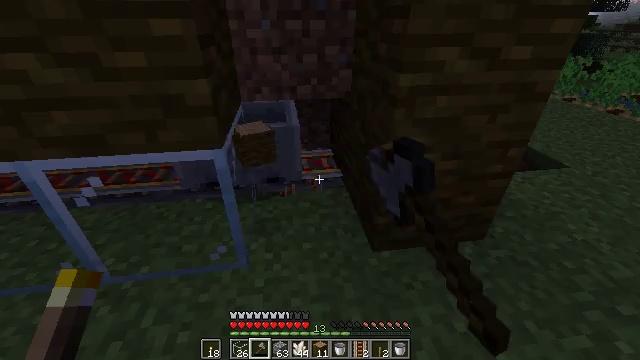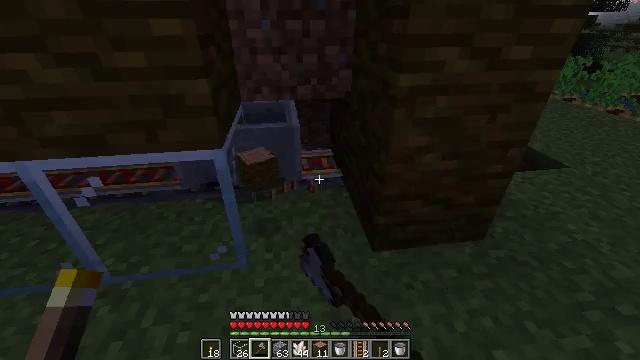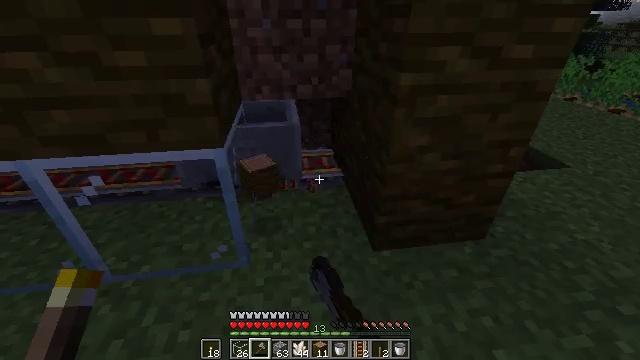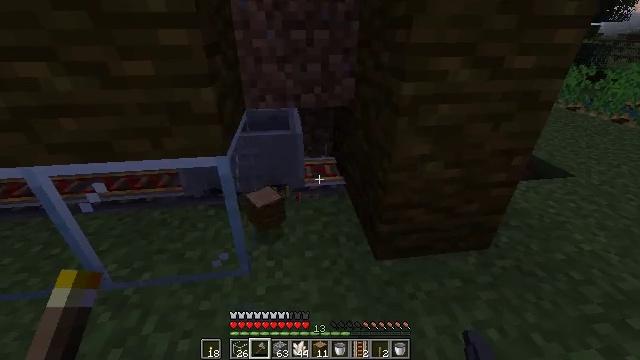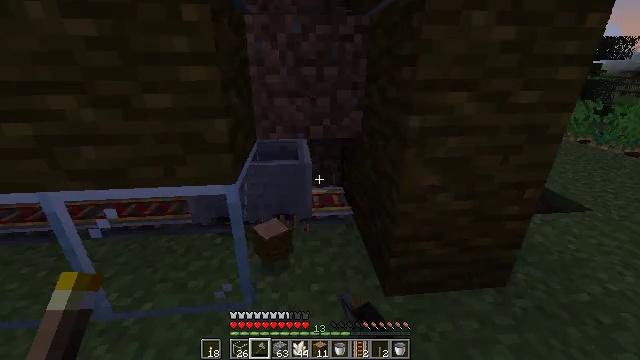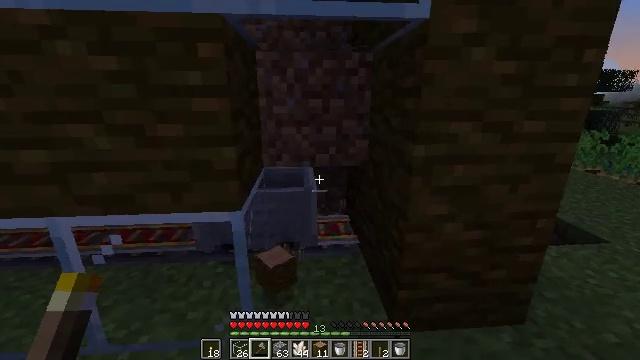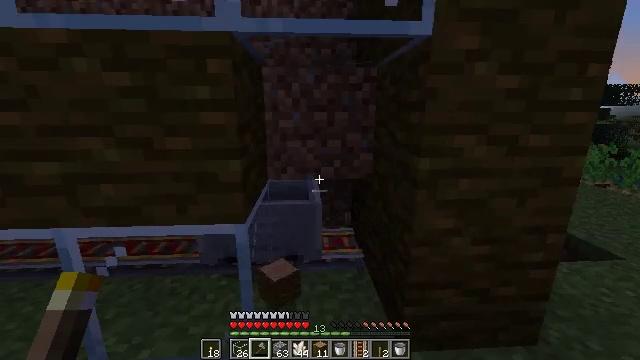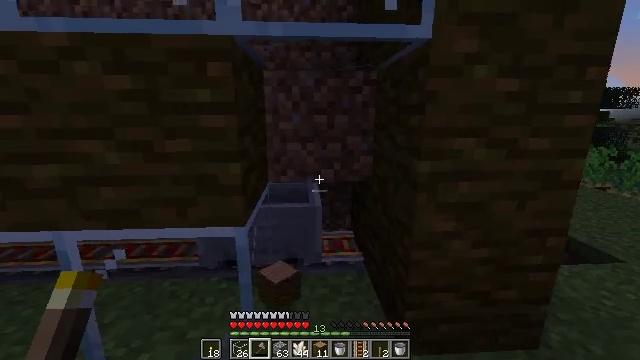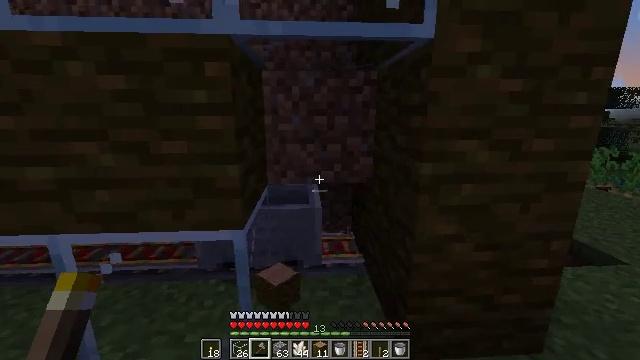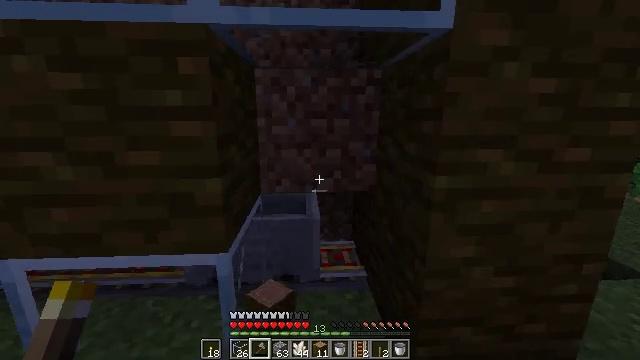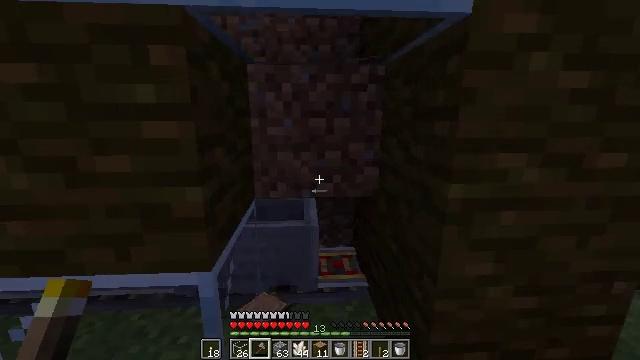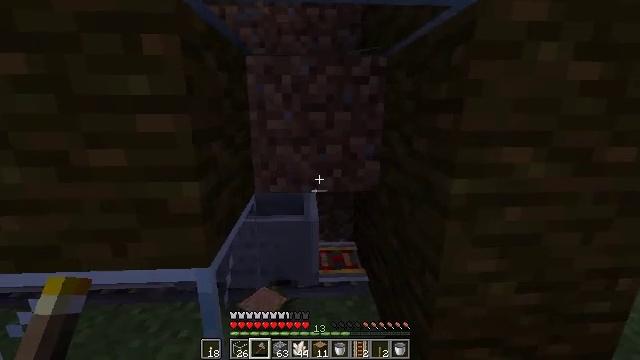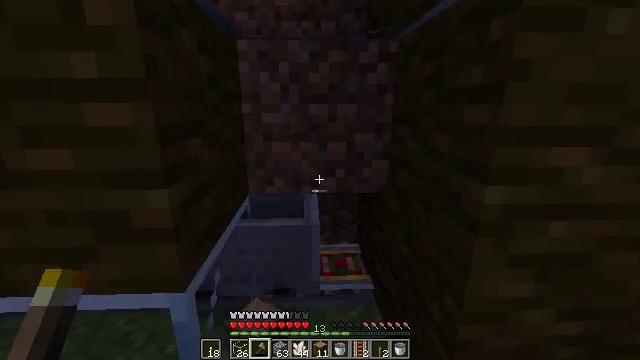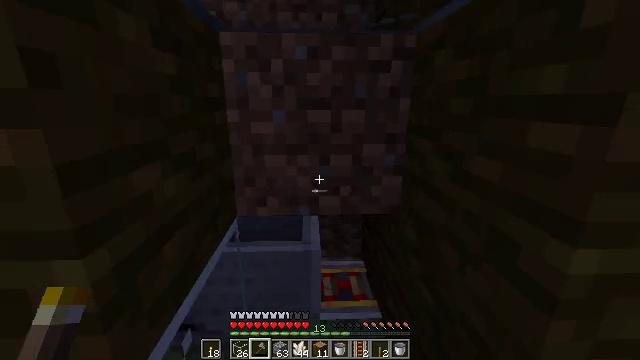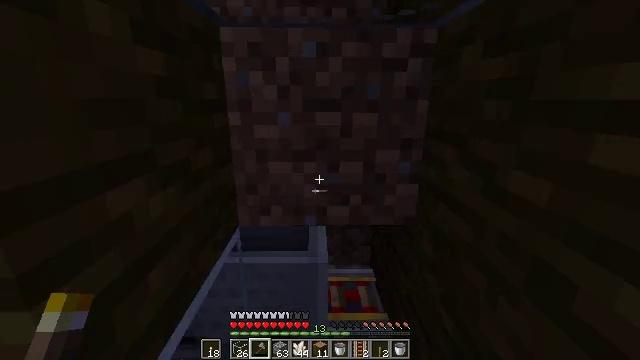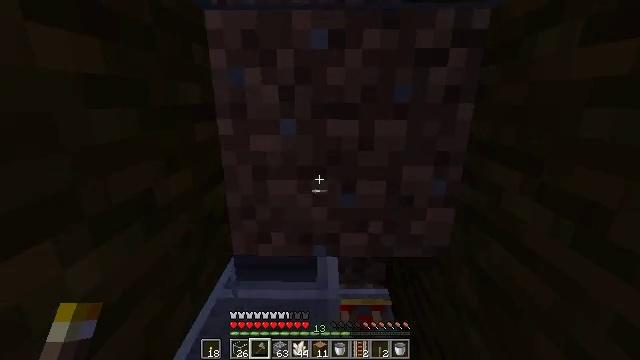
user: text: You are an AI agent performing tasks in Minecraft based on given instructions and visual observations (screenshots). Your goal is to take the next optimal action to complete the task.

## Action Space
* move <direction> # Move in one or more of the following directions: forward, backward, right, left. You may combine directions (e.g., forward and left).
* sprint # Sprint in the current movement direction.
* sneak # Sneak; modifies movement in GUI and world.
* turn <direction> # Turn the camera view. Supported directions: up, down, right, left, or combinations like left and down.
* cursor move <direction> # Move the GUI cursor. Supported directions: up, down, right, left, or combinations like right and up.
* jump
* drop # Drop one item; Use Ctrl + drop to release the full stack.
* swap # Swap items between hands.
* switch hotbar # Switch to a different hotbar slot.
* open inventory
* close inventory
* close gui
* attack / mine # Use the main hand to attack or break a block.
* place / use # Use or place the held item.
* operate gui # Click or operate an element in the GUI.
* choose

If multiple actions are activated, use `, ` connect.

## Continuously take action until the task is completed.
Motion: motion action
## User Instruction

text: Break the dirt block.
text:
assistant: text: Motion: attack / mine
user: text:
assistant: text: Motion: attack / mine
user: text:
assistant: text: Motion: turn up, attack / mine
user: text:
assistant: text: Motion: turn left and up
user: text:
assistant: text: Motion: turn left and up
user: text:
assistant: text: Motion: turn left and up
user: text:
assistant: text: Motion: no_op
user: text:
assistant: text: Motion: move forward
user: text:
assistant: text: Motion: move forward
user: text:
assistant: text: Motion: move forward
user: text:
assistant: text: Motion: move forward, turn down
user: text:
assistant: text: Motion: move forward, turn down
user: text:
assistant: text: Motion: move forward
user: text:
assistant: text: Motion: move forward, turn left
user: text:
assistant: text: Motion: move forward, turn left
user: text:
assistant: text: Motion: move forward, turn left
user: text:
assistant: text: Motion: move forward
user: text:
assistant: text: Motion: no_op
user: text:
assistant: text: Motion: no_op
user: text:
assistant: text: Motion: no_op
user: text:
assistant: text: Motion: no_op
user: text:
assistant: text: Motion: attack / mine
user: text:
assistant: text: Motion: turn right, attack / mine
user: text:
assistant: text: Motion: attack / mine
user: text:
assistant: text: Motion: turn right, attack / mine
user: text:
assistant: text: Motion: attack / mine
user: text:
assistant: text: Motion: attack / mine
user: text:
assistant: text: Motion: attack / mine
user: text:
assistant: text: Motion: attack / mine
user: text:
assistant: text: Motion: attack / mine